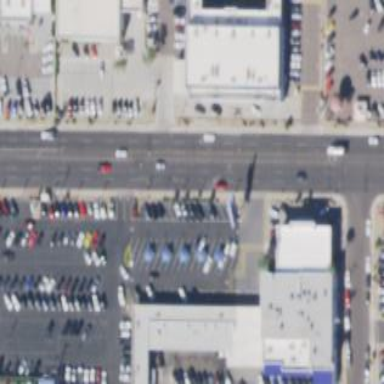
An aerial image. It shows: Car shop building.